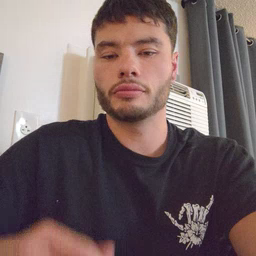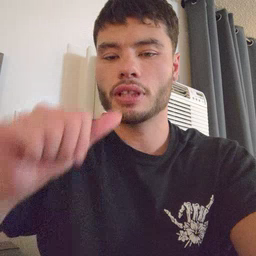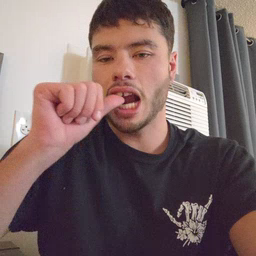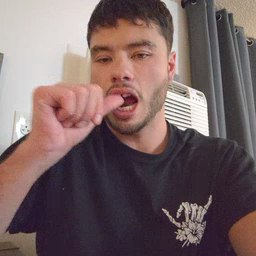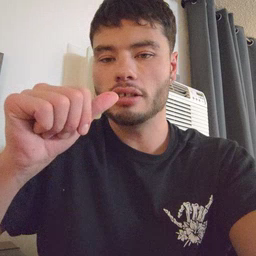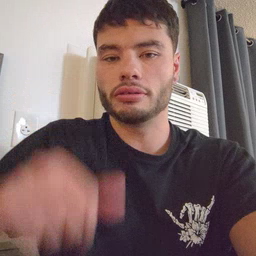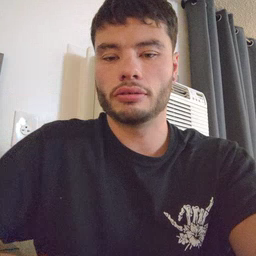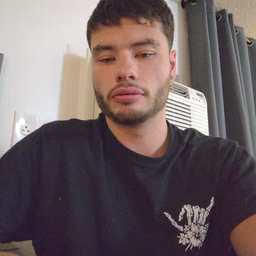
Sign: nuts